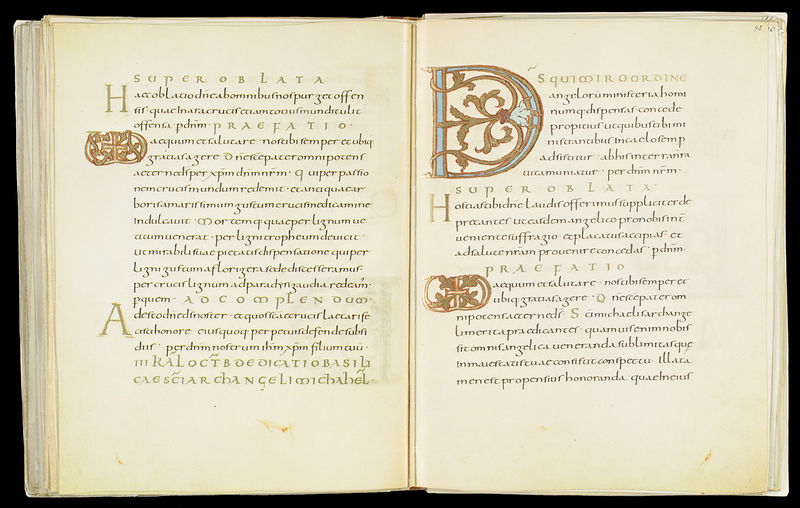
Titel: Drogo Sakramentar
Standort: Herstellungsort: Metz (EU - F)
Institution: Paris, Bibliothèque Nationale
Schlagwörter: weiß, gelb, schwarz, zeichnung, ornament, bibel, gold, ranken, schrift, papier, foto, fotografie, buch, seite, text, buchstabe, buchstaben, initiale, buchseite, mittelalter, handschrift, gesangbuch, super, latein, buchmalerei, psalter, manuskript, versalien, faksimile, biuch, lobgesang, d, praefatio